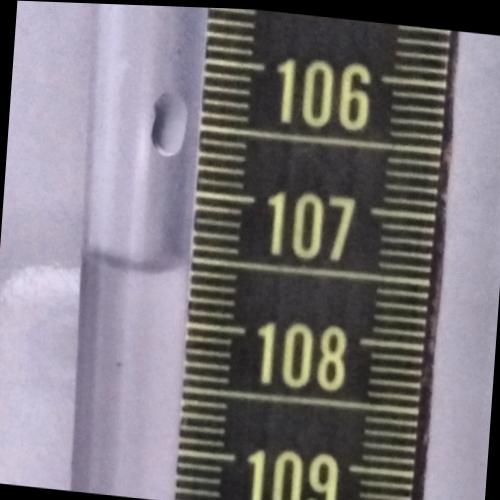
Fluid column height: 107.6 cm